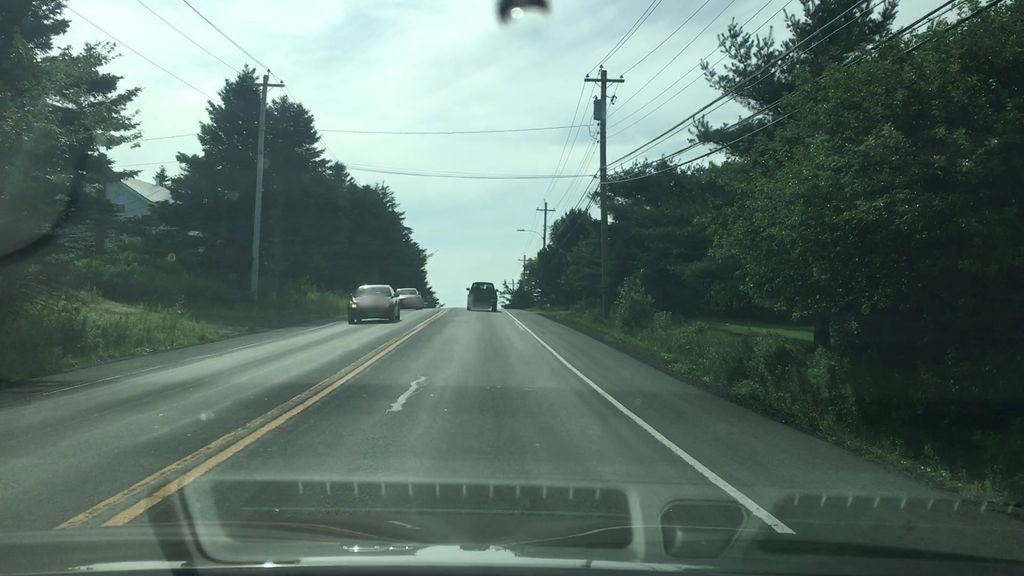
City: halifax